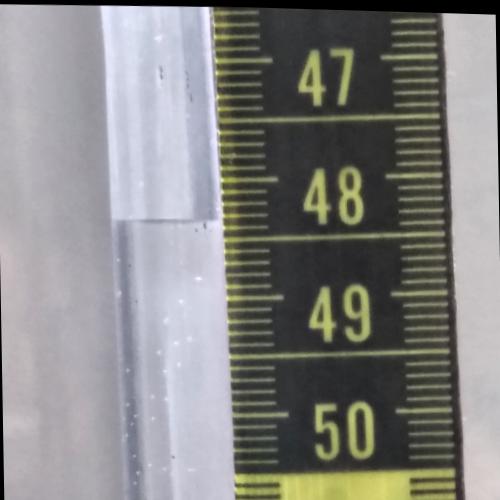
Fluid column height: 48.3 cm